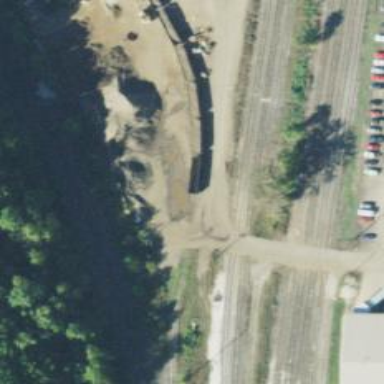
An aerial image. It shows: Railway siding for service.